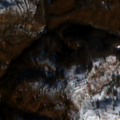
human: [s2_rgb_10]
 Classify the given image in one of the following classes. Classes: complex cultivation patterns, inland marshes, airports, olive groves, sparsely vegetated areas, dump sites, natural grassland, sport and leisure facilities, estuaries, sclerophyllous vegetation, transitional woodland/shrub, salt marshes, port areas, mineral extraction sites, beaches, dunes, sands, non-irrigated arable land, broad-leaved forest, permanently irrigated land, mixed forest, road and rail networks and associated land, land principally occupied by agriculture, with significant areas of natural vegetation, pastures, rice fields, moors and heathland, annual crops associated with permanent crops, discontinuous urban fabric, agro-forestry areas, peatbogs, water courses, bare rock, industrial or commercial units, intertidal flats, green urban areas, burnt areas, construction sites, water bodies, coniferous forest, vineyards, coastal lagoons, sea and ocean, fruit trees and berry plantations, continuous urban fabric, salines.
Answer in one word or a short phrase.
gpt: pastures, broad-leaved forest, natural grassland, transitional woodland/shrub